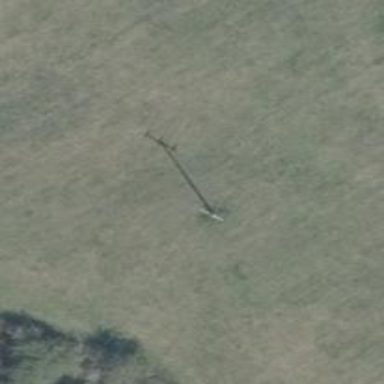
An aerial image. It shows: Minor power line with 3 cables.